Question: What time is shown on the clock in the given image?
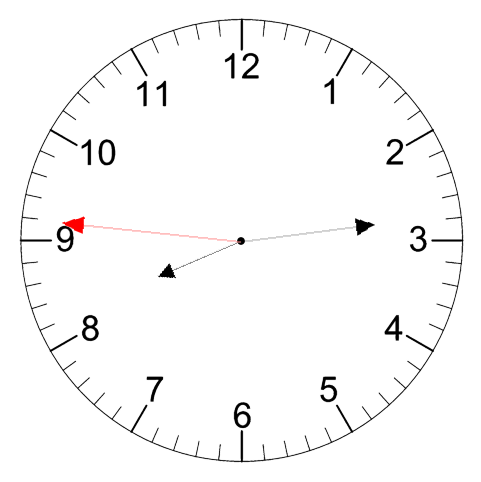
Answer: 08:13:46